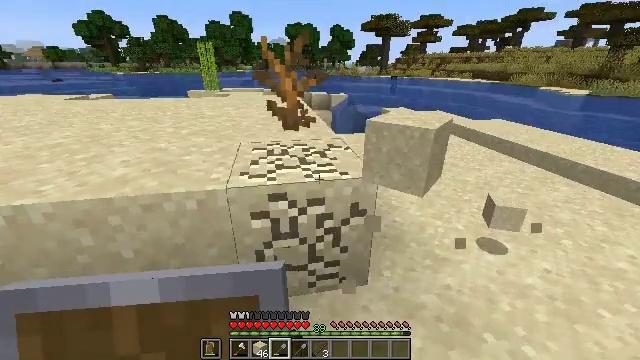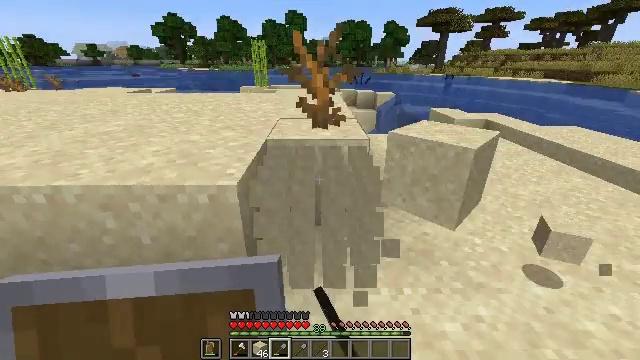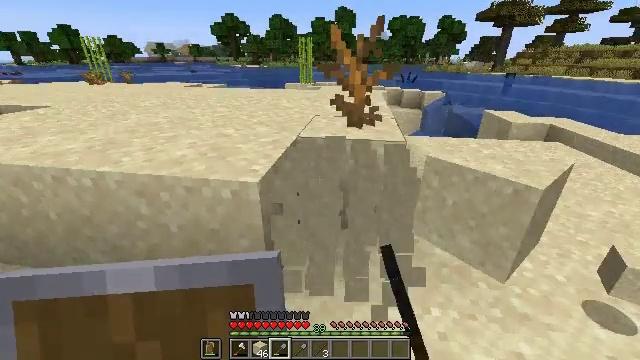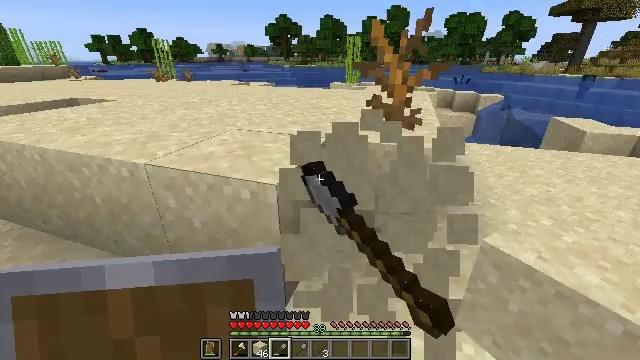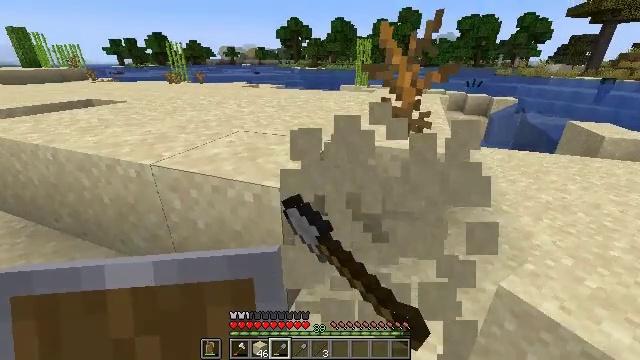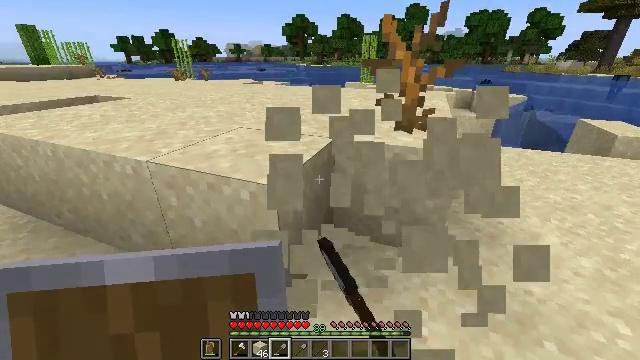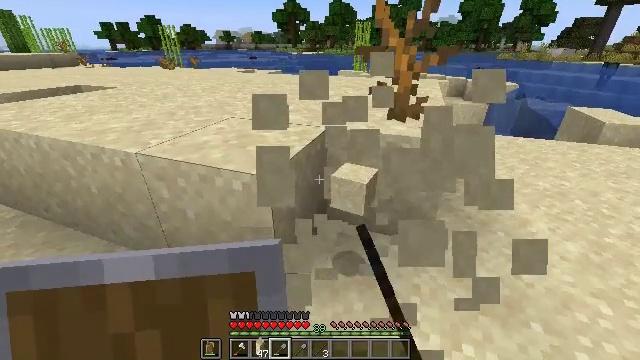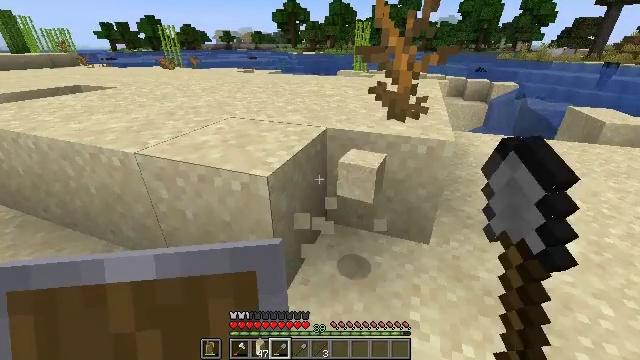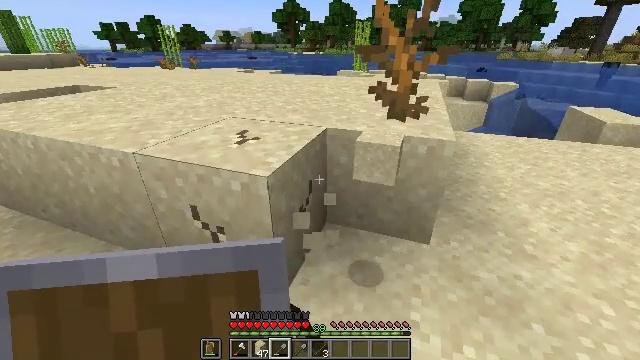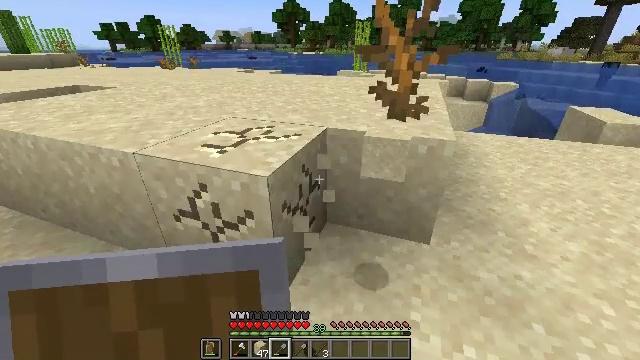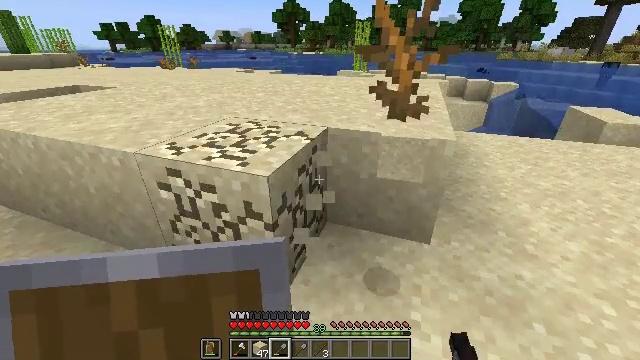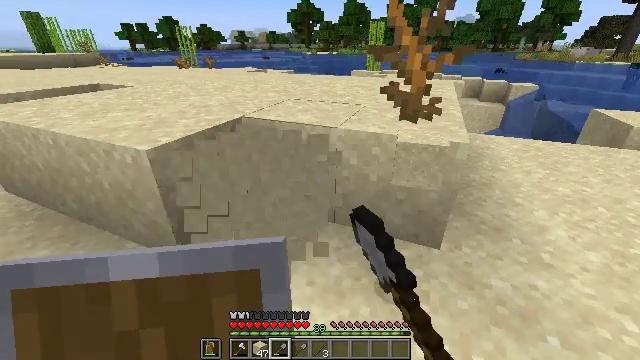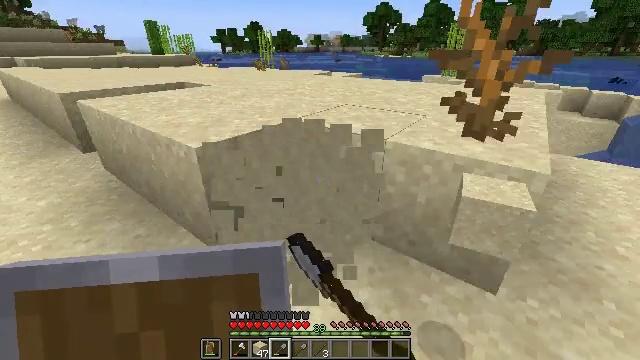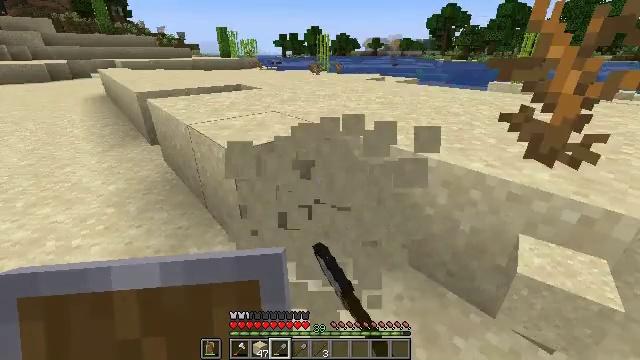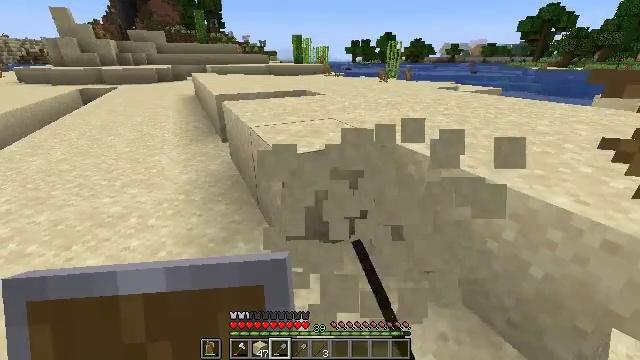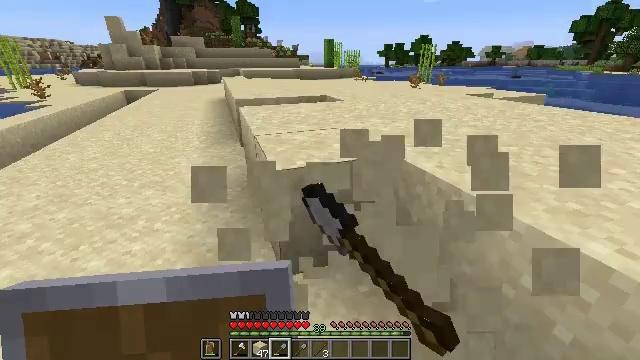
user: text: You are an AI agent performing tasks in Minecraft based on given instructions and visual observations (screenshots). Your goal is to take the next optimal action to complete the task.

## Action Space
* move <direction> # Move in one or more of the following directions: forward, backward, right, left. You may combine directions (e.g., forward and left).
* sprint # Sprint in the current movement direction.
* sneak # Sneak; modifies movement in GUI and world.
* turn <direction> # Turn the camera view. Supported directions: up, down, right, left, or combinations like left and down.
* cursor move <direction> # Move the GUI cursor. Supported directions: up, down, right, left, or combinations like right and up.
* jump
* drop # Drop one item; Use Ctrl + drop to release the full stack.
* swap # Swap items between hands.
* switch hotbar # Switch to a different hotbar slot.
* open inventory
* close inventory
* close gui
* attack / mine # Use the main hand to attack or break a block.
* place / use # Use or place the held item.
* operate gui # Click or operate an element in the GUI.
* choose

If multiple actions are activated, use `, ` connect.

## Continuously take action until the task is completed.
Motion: motion action
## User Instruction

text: Dig up some sand.
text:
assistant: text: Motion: move forward and move right, turn left, attack / mine
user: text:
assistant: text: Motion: move forward, turn left, attack / mine
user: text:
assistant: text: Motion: turn left, attack / mine
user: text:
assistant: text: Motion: turn left, attack / mine
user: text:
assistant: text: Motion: turn left, attack / mine
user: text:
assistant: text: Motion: turn right and down, attack / mine
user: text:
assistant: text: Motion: attack / mine
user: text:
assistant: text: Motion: attack / mine
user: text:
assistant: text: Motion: attack / mine
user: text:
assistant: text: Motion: attack / mine
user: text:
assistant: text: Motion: move forward and move right, turn left, attack / mine
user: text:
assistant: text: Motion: move forward and move right, turn left, attack / mine
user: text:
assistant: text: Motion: move forward and move right, turn left, attack / mine
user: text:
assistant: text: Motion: move forward and move right, turn left and up, attack / mine
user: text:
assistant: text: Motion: move forward and move right, turn left, attack / mine
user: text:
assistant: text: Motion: move forward, turn left, attack / mine
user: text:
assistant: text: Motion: turn left, attack / mine
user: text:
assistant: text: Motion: turn left, attack / mine
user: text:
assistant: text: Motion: turn left, attack / mine
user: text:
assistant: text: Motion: turn left, attack / mine
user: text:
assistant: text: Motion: move forward, turn left, attack / mine
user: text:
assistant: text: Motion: move forward, turn left, attack / mine
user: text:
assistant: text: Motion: move forward, turn left, attack / mine
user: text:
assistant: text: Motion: move forward, attack / mine
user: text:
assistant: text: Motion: move forward, attack / mine
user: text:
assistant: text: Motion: move forward, attack / mine
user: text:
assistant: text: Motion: attack / mine
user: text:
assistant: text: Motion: attack / mine
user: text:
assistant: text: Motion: attack / mine
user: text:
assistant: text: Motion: attack / mine